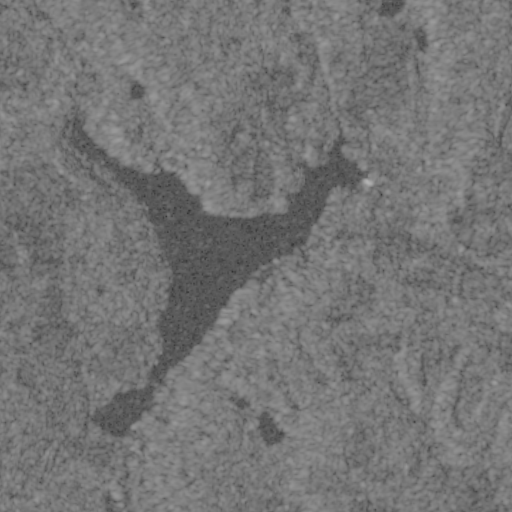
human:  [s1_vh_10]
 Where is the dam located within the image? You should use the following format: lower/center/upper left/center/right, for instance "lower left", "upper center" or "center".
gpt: The dam is located in the center right of the image.
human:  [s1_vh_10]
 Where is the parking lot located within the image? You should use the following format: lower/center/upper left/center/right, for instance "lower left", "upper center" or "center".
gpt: There is no parking lot in the image.

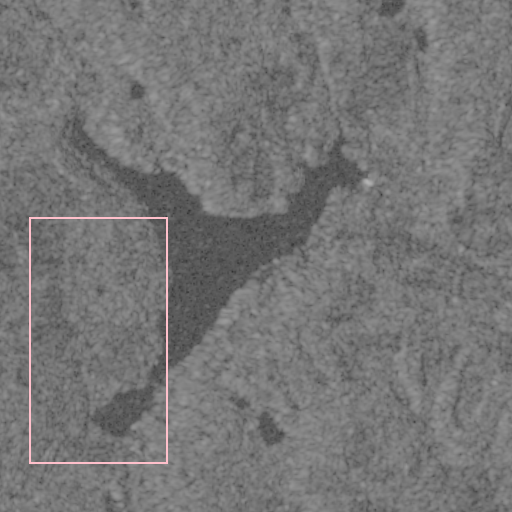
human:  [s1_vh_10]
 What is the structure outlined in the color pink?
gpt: There is no pink outline.
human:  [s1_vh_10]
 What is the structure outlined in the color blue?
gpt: There is no structure outlined in blue.